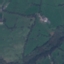
Land use / land cover: Pasture